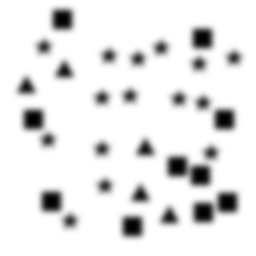
Squares: 10
Triangles: 5
Stars: 15
Total shapes: 30